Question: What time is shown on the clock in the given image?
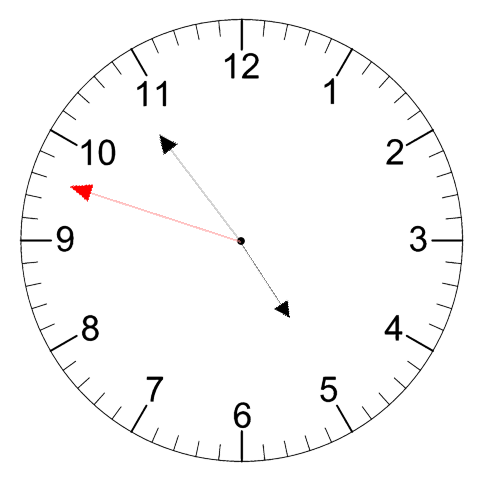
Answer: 04:53:48